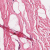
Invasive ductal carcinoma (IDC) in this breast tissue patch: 0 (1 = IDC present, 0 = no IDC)